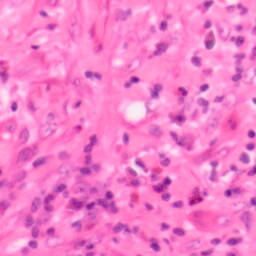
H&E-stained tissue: Colon